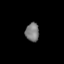
Tissue: lung
Cell type: Epithelial cells
Senescence score: 0.2302
Nuclear area (px): 251
Mean DAPI intensity: 122.574